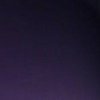
Label: space